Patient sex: M
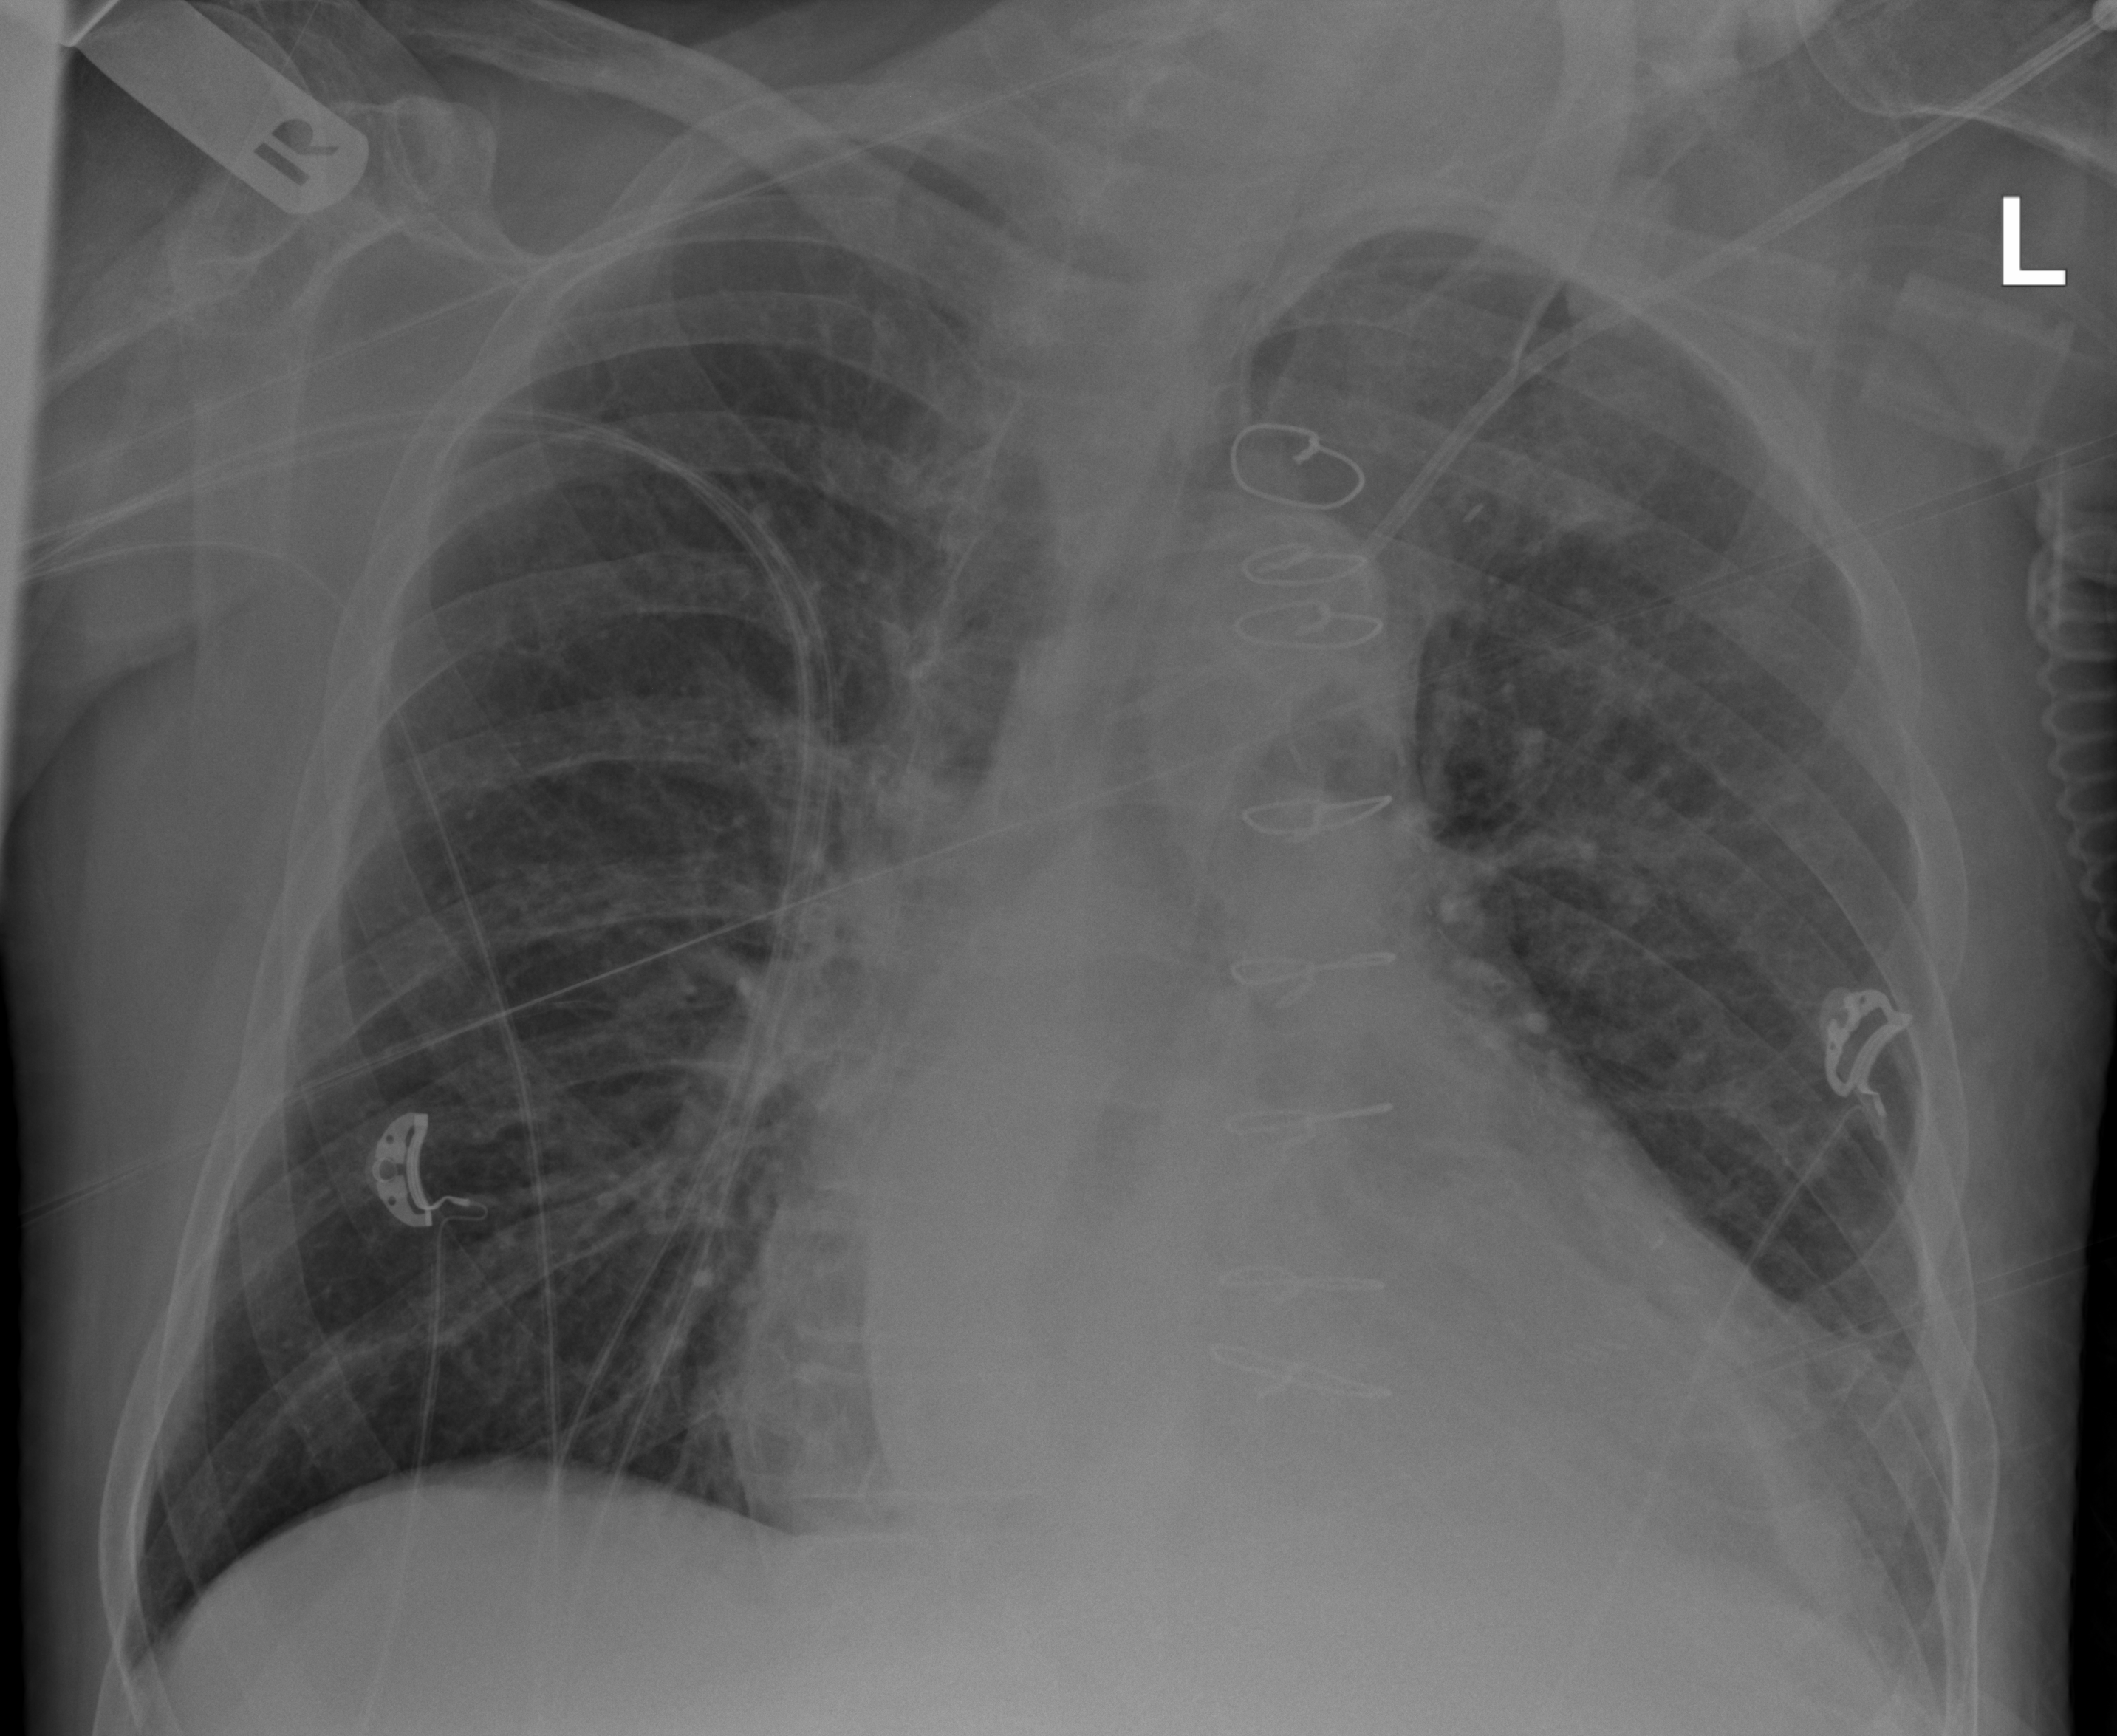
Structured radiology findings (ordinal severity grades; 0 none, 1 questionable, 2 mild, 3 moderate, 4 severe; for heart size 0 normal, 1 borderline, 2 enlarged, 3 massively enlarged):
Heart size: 2
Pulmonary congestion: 1
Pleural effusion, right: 0
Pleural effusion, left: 2
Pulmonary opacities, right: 1
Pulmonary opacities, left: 2
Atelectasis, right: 2
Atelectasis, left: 2